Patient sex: M
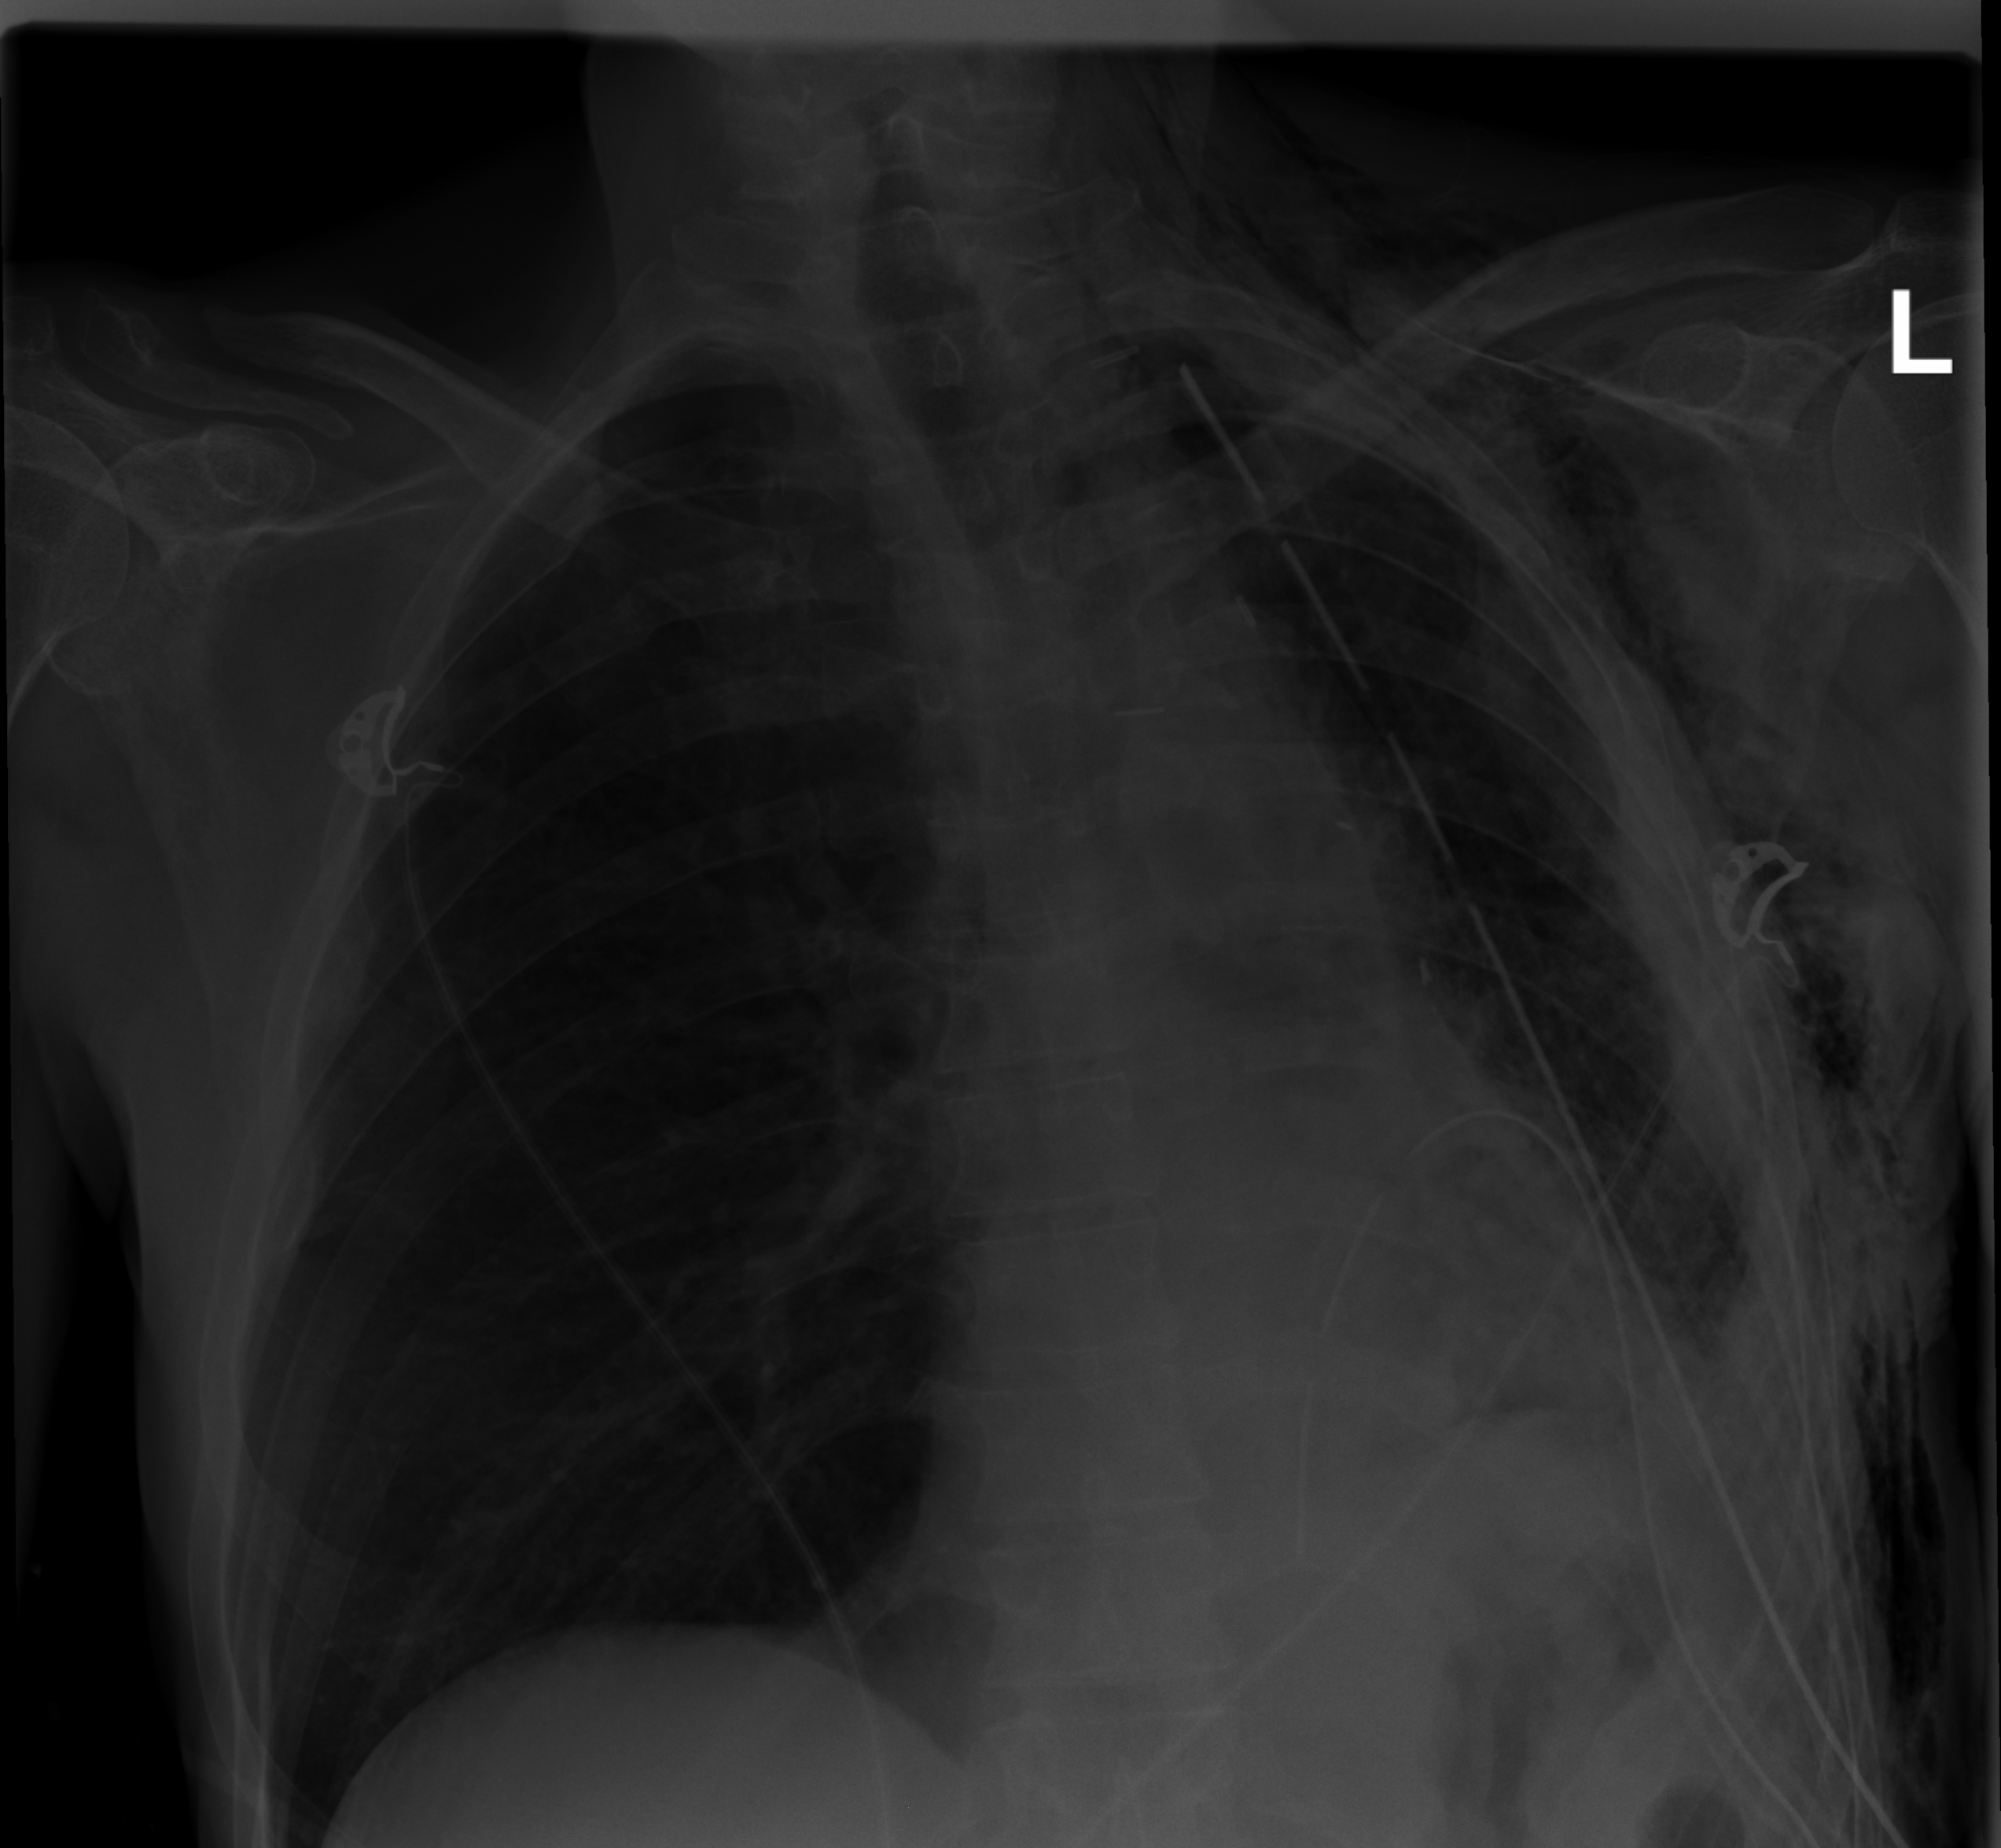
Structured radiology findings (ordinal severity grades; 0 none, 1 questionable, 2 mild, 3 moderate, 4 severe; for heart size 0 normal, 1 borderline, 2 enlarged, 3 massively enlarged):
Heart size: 0
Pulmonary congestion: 0
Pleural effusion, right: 0
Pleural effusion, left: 0
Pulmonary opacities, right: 0
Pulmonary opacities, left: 2
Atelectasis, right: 0
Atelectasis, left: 2